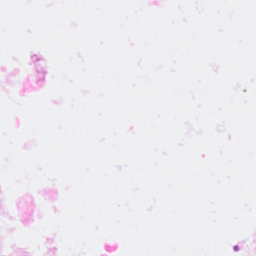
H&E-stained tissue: Breast